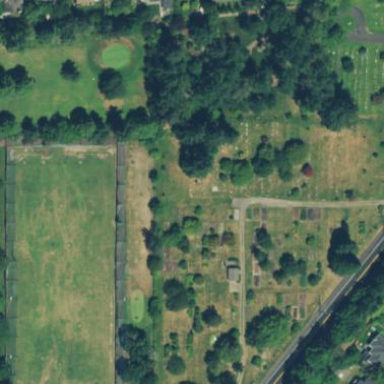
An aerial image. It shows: Cemetery.